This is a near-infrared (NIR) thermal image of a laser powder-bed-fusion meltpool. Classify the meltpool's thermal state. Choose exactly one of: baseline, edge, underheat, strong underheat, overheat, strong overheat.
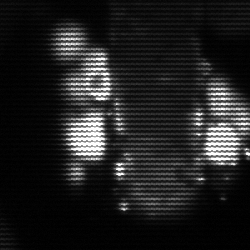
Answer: strong underheat